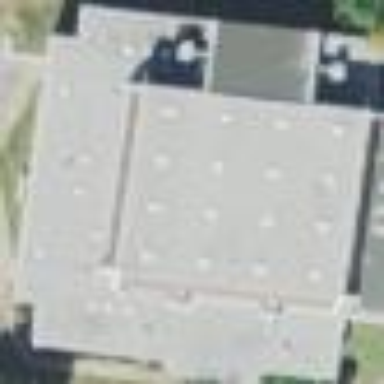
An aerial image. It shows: School building.